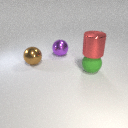
large green rubber sphere below large red metal cylinder